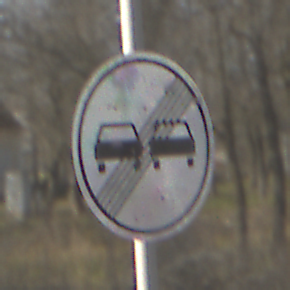
Verkehrszeichen: EndeUeberholverbot
Umgebung: Outdoor, Suburban
Tageszeit: MorningAfternoon
Wetter: PartlyCloudy
Licht: Natural
Jahreszeit: NotSpecified
Kontrast: HighContrast